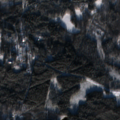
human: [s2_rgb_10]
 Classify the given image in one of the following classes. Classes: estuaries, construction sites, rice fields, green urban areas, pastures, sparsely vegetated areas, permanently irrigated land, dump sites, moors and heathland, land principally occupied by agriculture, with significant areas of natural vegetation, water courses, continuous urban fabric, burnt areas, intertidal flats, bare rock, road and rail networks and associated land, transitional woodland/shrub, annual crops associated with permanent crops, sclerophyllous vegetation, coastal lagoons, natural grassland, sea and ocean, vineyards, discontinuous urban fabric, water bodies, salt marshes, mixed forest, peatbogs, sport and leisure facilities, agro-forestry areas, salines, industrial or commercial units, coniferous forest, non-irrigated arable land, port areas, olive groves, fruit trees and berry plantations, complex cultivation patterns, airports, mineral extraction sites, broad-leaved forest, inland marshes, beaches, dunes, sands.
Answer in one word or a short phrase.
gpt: coniferous forest, mixed forest, transitional woodland/shrub